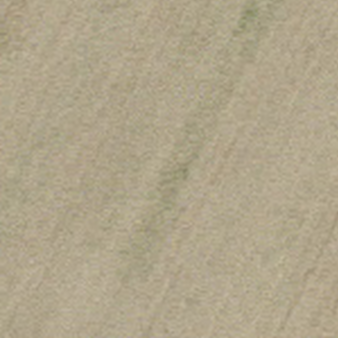
Label: other